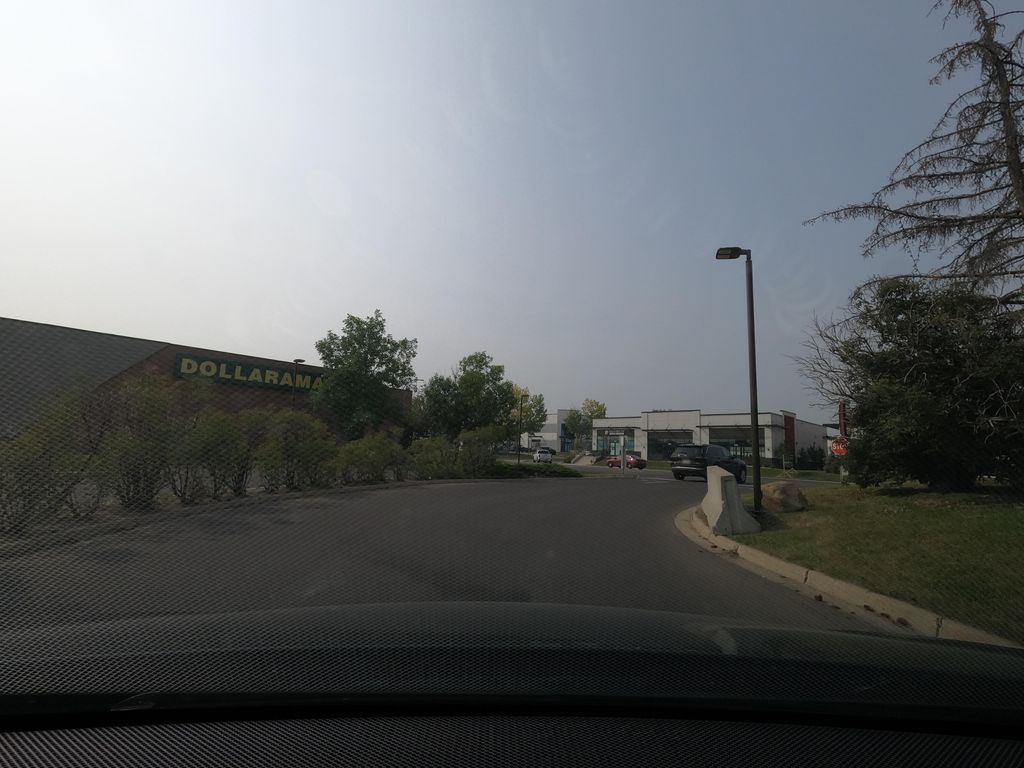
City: calgary